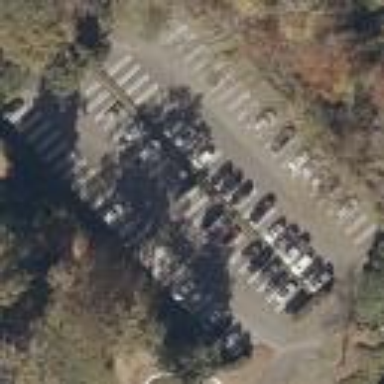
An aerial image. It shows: Parking area.